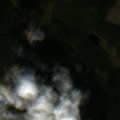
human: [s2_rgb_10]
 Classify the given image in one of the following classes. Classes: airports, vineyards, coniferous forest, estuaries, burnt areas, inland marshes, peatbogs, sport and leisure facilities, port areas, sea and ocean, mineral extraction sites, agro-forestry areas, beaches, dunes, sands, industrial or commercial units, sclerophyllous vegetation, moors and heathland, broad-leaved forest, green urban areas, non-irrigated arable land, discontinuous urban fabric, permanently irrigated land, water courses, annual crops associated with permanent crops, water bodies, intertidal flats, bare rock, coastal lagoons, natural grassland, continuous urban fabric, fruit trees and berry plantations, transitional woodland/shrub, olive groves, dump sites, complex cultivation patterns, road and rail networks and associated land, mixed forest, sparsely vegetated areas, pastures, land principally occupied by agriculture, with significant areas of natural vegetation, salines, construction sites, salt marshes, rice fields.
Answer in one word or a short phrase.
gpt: coniferous forest, transitional woodland/shrub